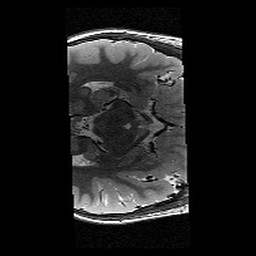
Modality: T2w
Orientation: axial
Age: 11
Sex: female
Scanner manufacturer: siemens
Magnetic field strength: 3 T
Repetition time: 9.23 s
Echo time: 0.067 s